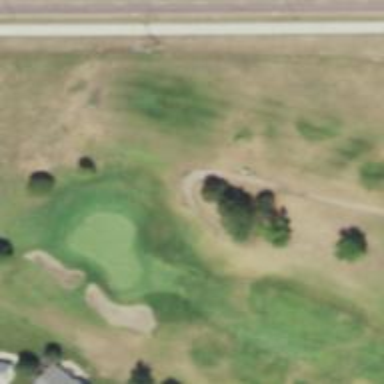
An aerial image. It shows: High-quality path for golf carts on grade 1 tracktype.